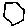
Label: hexagon